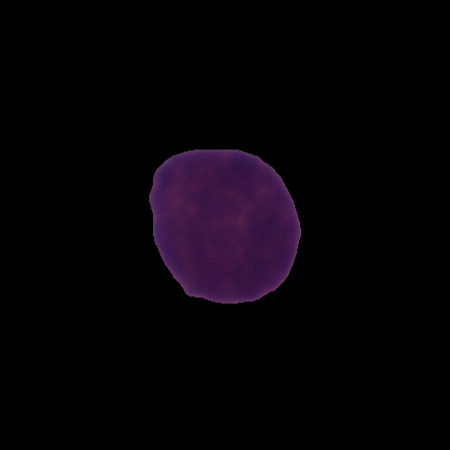
Label: healthy